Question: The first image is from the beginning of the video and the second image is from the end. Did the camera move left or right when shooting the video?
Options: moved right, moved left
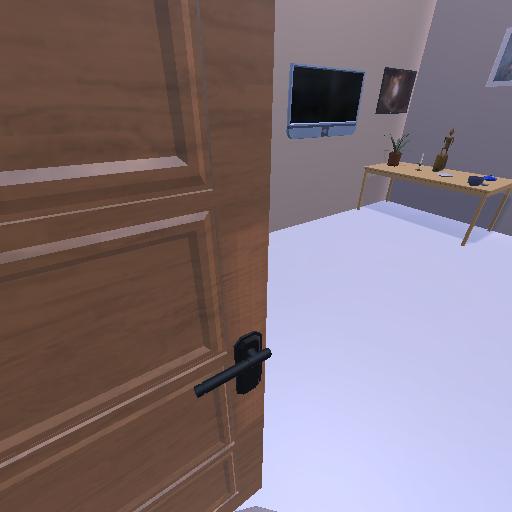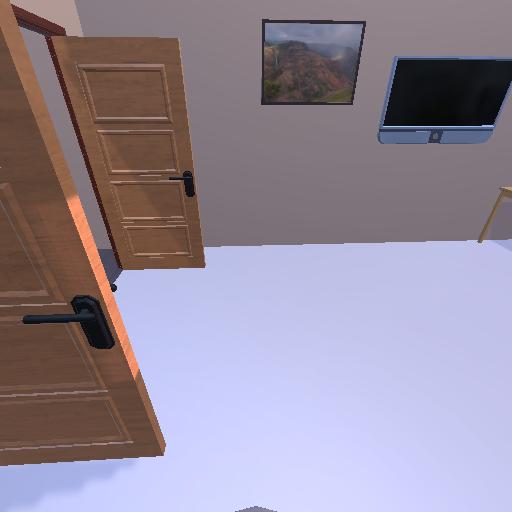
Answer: moved right